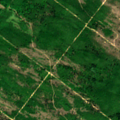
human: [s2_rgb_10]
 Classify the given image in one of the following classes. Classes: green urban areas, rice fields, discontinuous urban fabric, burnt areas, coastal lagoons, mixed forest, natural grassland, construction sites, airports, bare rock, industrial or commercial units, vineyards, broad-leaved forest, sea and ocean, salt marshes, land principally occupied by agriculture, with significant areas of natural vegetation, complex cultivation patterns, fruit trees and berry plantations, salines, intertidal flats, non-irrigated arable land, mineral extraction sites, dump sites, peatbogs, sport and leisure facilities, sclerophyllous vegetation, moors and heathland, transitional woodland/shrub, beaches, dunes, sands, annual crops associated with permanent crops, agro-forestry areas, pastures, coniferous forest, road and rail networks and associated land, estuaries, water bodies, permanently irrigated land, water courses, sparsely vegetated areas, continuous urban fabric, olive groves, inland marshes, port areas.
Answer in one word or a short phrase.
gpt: broad-leaved forest, mixed forest, transitional woodland/shrub